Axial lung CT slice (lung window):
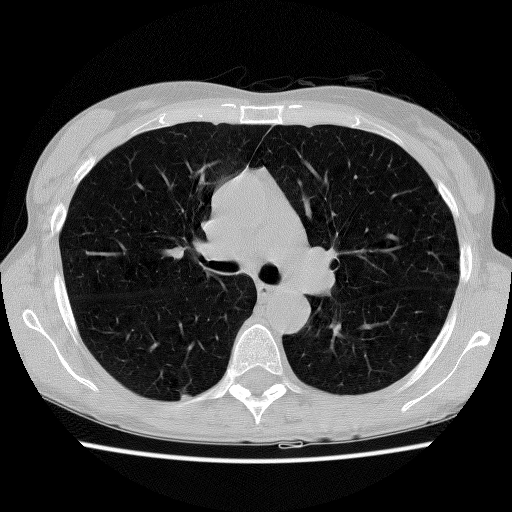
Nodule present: yes
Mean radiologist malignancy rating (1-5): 2